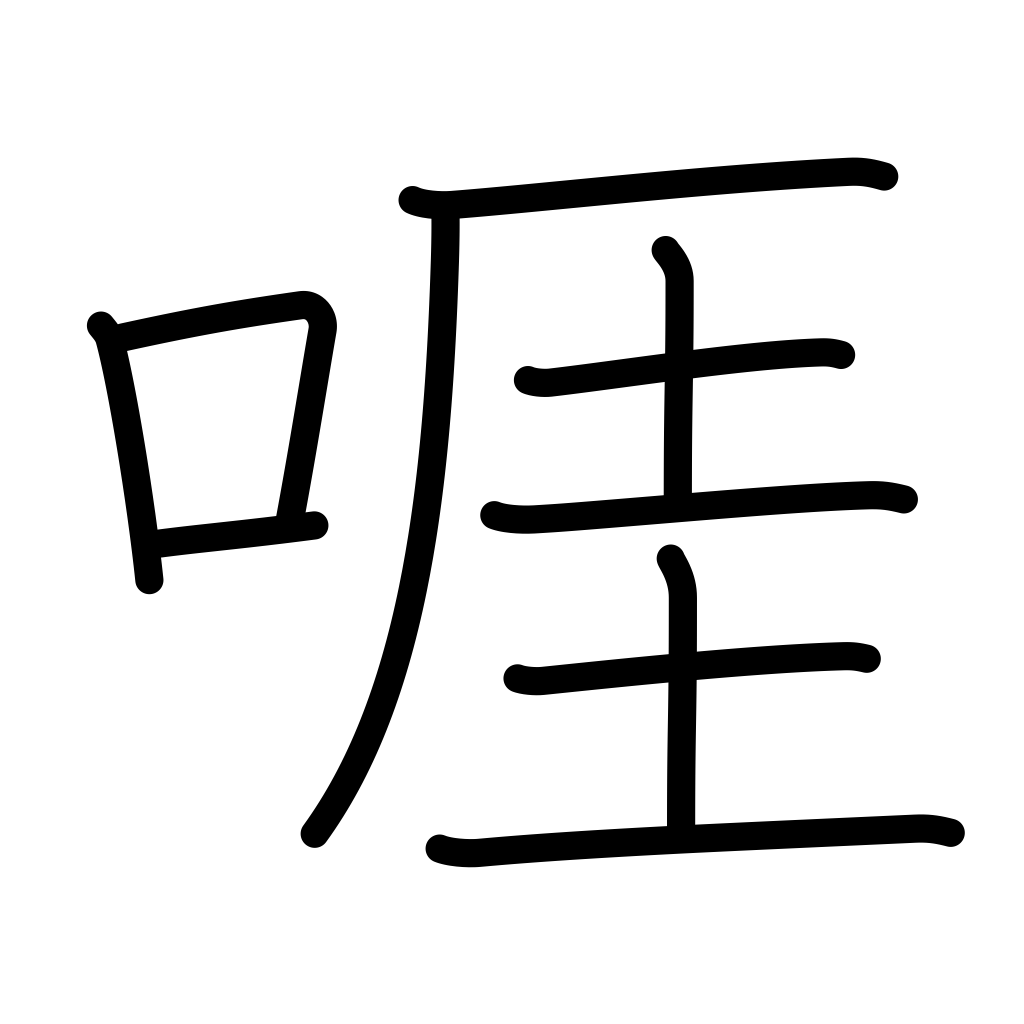
Meaning: wrangle, growl at